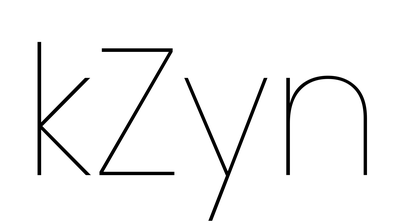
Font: Poppins-Thin